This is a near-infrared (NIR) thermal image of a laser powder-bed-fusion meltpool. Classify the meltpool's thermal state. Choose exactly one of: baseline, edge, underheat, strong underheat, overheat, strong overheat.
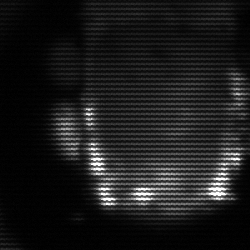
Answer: baseline